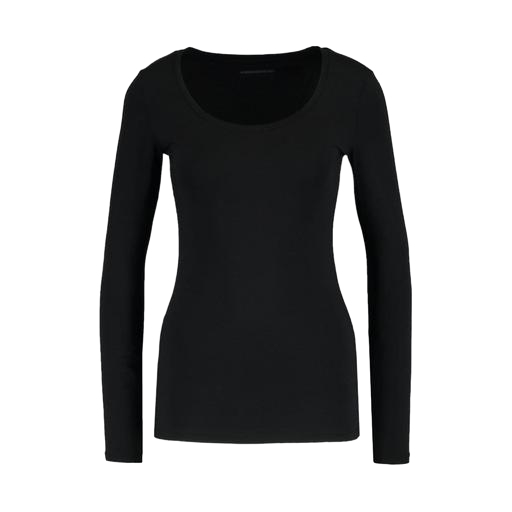
black women's long sleeve top, black women's long sleeve t-shirt, black scoop neck, white background